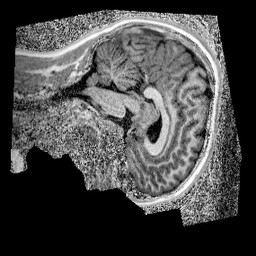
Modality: UNIT1_denoised
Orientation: sagittal
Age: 13
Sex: male
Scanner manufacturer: siemens
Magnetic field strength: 3 T
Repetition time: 4 s
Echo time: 0.00299 s